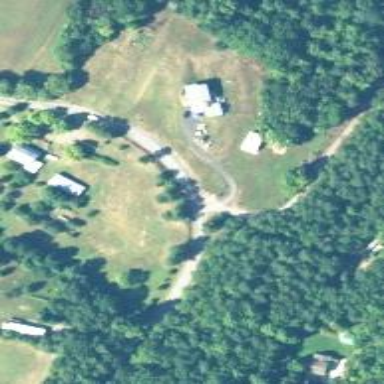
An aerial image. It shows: Driveway leading to service road.